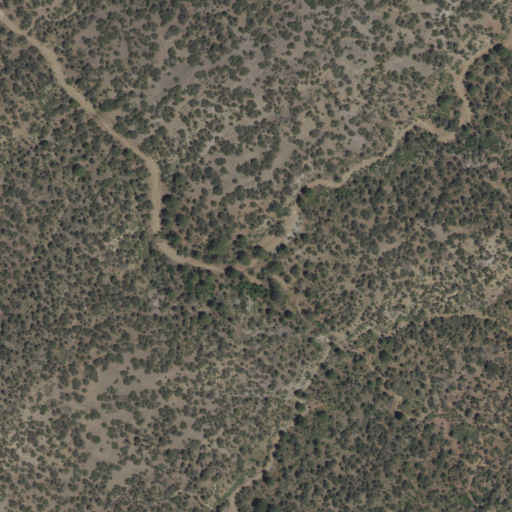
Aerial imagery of valley in New Mexico named Leak Canyon containing only evergreen forest